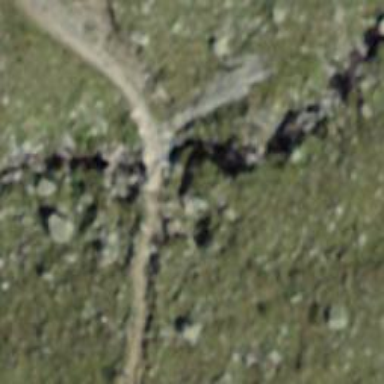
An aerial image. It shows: Culvert tunnel.